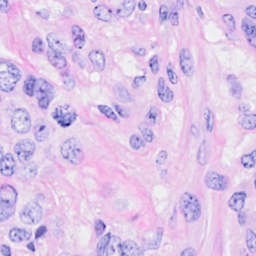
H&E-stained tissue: Breast